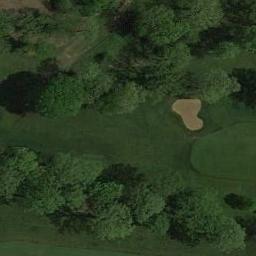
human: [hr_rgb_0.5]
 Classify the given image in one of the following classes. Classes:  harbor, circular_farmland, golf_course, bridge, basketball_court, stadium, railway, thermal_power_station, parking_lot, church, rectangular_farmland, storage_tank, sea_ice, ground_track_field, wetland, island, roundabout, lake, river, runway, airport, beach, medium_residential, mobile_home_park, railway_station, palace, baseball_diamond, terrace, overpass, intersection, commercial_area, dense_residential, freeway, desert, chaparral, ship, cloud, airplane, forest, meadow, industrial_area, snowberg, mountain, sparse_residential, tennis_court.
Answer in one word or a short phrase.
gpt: golf_course